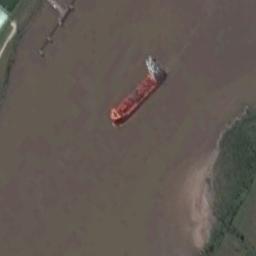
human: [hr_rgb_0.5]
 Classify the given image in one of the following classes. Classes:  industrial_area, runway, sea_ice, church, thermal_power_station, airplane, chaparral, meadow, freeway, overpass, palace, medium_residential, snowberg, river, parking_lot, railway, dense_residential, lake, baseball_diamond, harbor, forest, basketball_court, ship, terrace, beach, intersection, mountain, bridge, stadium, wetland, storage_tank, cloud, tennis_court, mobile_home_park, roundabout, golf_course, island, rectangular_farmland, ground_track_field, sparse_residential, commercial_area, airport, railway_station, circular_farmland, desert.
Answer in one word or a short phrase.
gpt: ship